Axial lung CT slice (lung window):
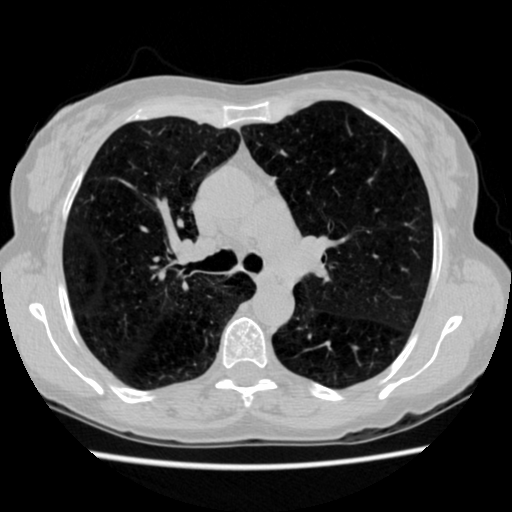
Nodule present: no